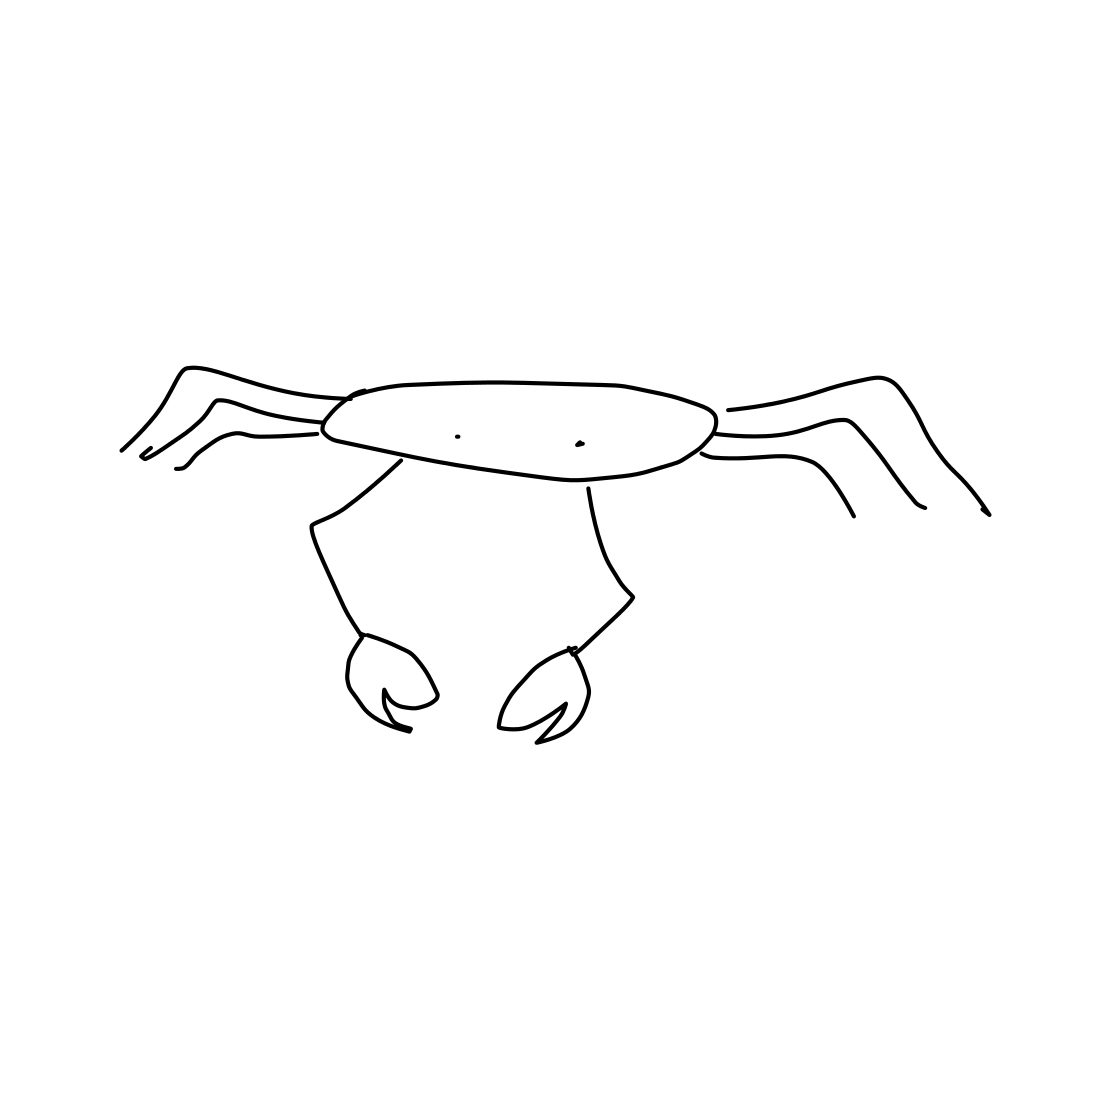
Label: crab